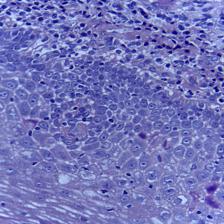
Diagnosis: OSCC